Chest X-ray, PA view. Patient: 62 years old, sex F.
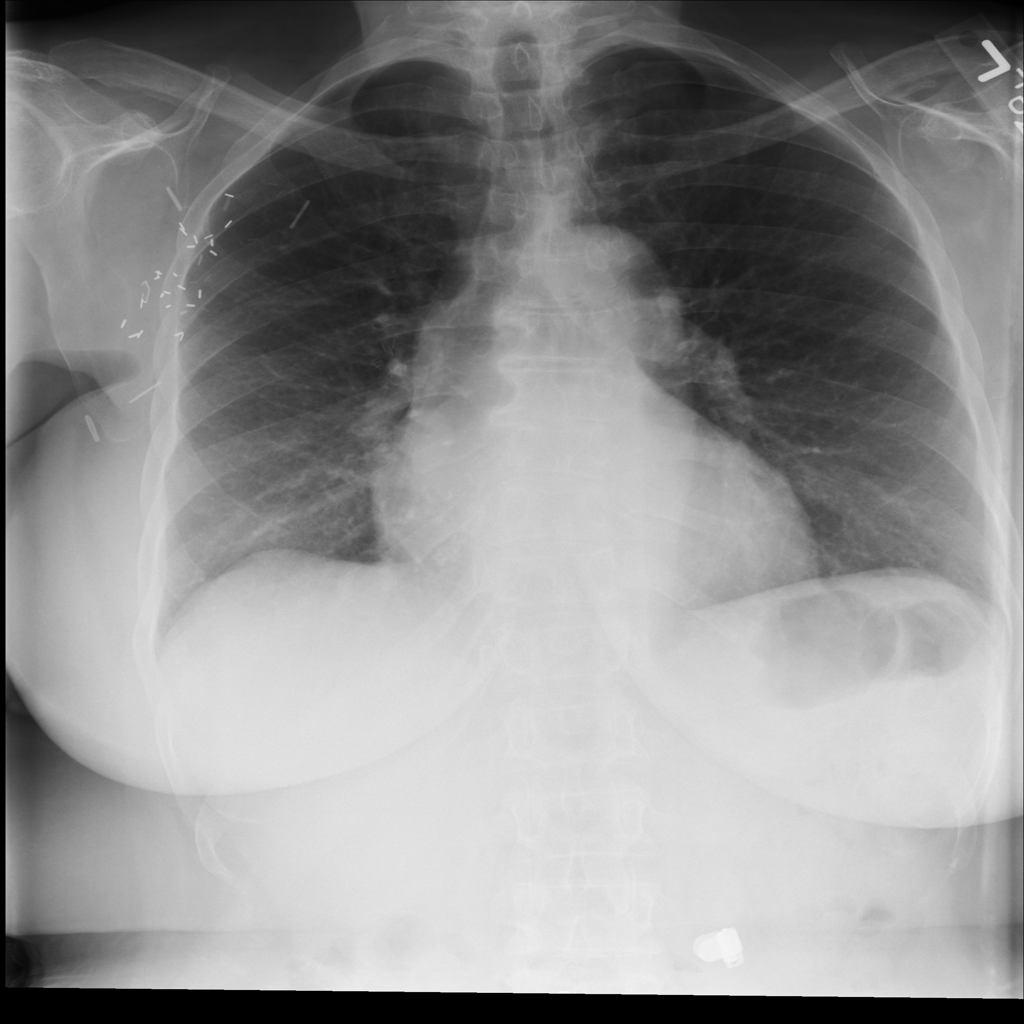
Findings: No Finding